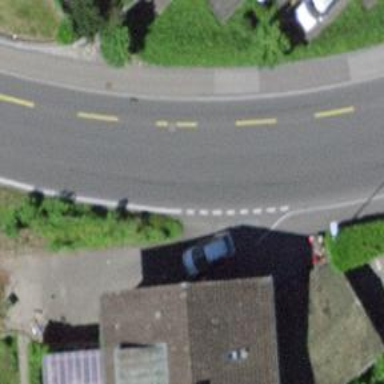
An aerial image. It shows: Secondary road with dedicated cycle lane on the left side.